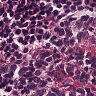
Metastatic tissue present: no